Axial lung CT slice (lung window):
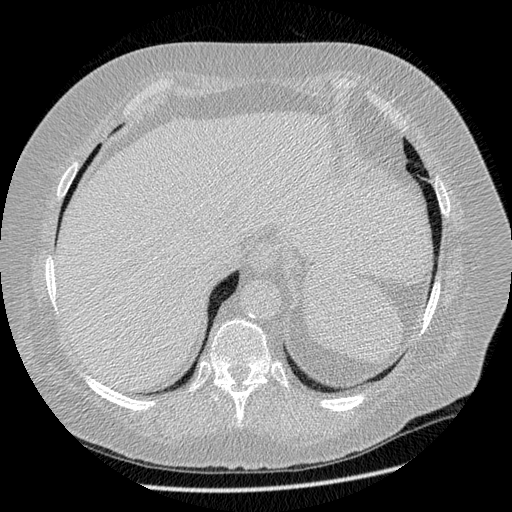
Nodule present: no